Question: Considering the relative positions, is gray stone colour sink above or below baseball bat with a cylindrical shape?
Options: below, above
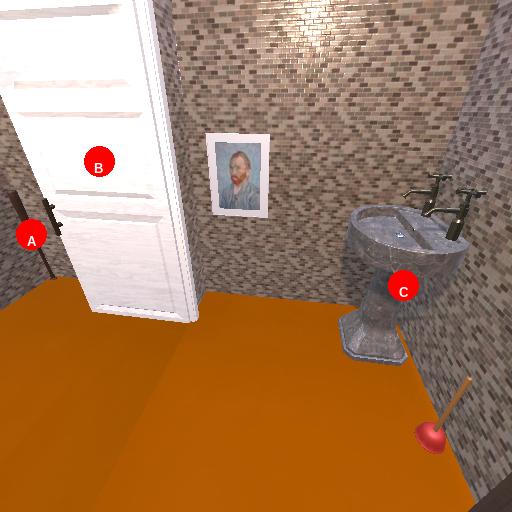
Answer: below